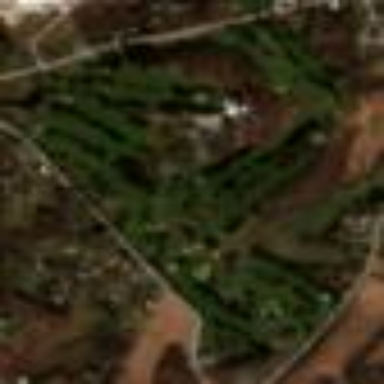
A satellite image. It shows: Golf course.